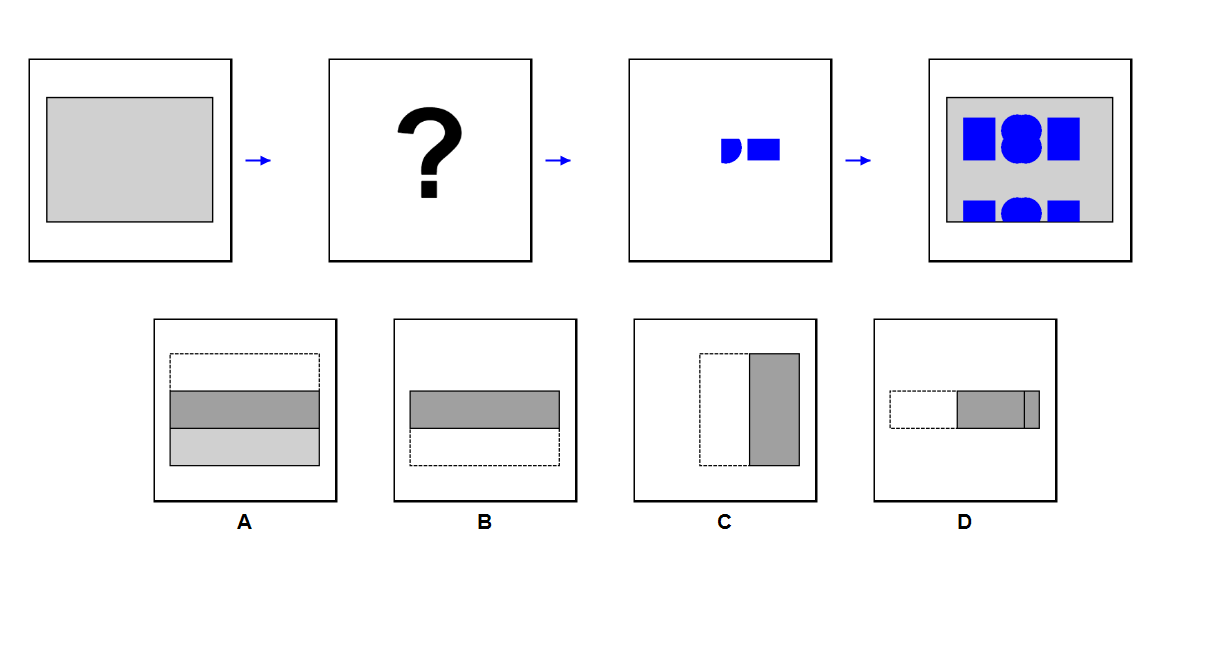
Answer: C